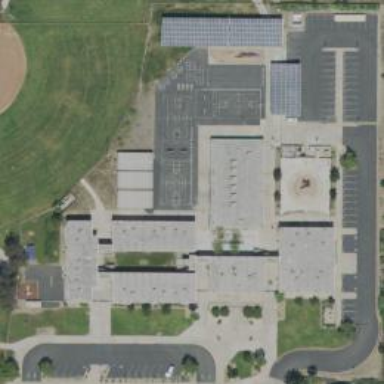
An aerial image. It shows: School.